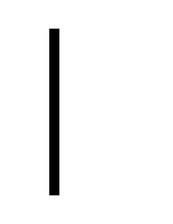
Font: Inter_ExtraLight